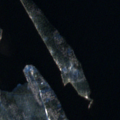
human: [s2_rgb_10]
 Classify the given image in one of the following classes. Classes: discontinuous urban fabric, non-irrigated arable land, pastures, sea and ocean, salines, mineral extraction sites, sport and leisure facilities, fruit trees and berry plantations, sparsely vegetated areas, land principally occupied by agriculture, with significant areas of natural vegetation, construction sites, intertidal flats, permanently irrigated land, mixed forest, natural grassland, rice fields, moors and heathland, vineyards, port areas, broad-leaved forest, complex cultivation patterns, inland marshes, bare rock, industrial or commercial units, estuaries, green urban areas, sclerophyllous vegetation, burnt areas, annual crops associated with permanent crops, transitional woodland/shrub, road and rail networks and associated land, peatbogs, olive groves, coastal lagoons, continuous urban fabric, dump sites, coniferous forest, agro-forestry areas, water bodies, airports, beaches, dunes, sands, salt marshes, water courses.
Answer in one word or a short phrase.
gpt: coniferous forest, mixed forest, water bodies